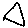
Label: triangle